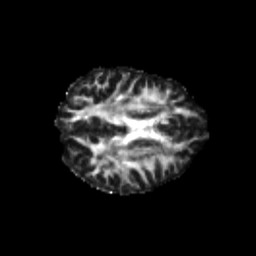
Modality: FA
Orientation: axial
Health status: healthy
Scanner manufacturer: philips
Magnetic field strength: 3 T
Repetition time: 6.964 s
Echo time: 0.092 s